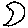
Label: moon